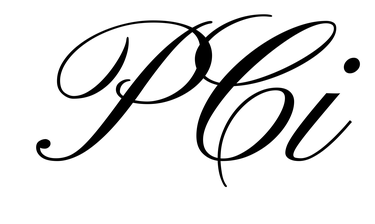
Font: PinyonScript-Regular